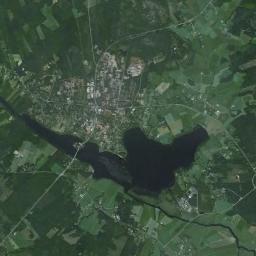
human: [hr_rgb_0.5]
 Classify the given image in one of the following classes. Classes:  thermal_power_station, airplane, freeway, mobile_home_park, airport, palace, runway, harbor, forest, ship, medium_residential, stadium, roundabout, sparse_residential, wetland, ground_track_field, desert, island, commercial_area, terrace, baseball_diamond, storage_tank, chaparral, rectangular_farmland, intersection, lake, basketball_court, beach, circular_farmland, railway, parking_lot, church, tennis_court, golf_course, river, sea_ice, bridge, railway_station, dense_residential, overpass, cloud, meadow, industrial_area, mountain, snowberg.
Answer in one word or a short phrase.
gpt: lake